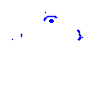
Particle: proton